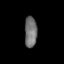
Tissue: skin
Cell type: Epithelial cells
Senescence score: 0.6946
Nuclear area (px): 375
Mean DAPI intensity: 114.013